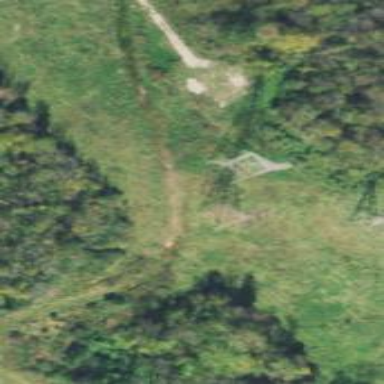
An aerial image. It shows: Lattice structure tower.